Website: walmart
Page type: account-selection
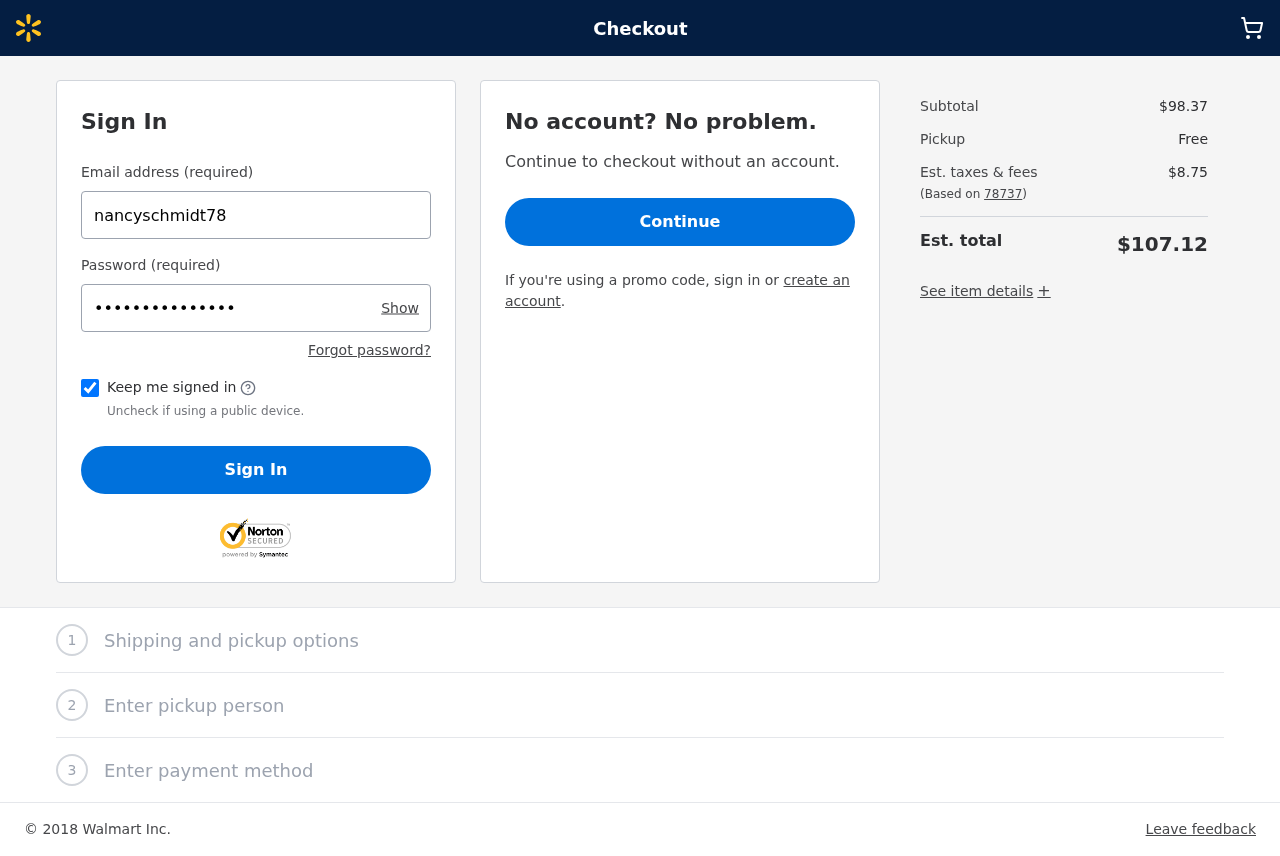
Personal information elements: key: PII_LOGIN_USERNAME
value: nancyschmidt78
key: PII_POSTCODE
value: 78737
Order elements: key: ORDER_SUBTOTAL
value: $98.37
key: ORDER_TAX
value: $8.75
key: ORDER_TOTAL
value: $107.12